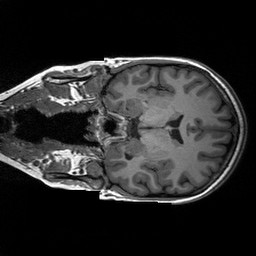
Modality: T1w
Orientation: coronal
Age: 22
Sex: female
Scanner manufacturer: siemens
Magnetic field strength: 3 T
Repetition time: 2.3 s
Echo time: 0.00233 s